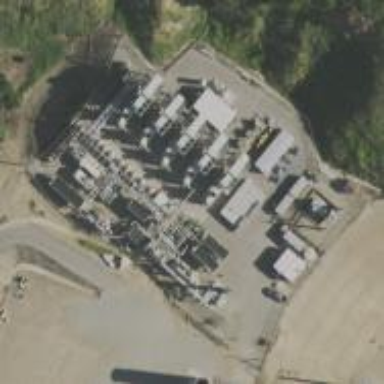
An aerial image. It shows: Gas turbine power generator.